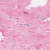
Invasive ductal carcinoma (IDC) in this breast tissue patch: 0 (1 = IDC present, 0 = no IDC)